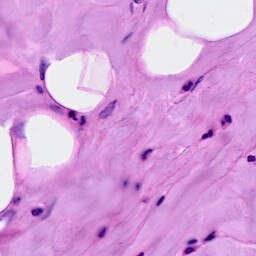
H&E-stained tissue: Breast